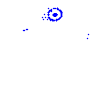
Particle: pion